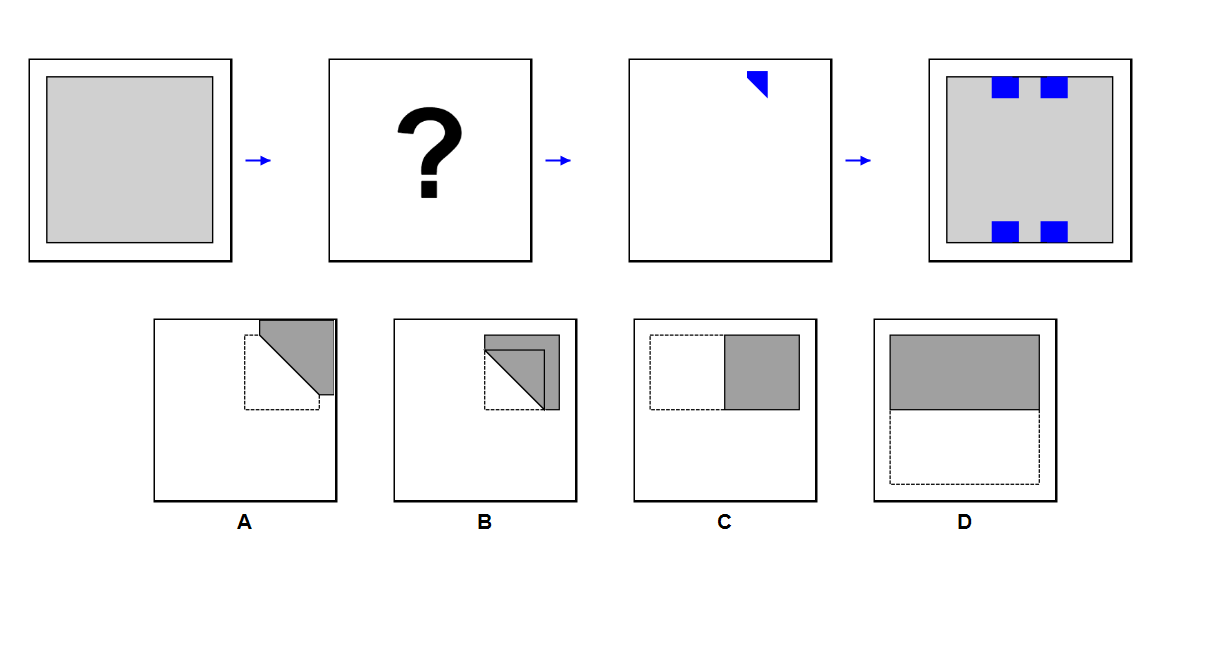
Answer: B